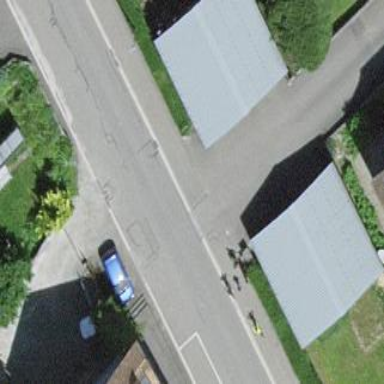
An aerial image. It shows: View of roof of building.